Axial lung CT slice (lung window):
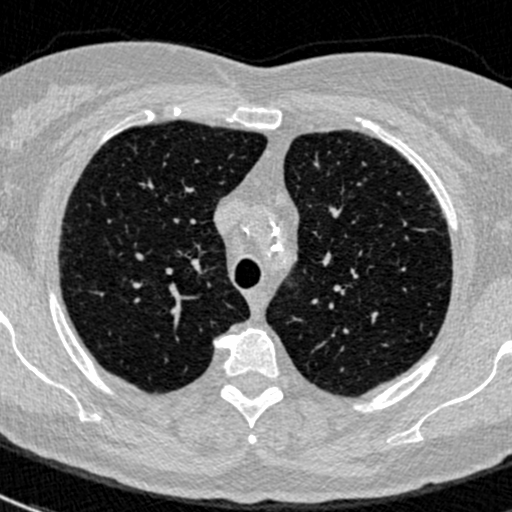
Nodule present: no